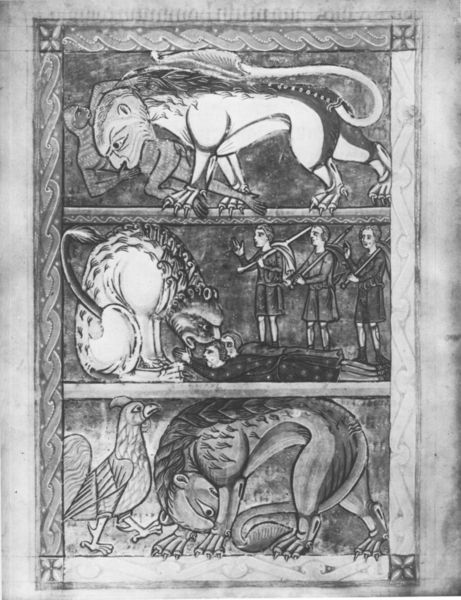
Titel: Bestiarium
Institution: Oxford, St. John’s College
Schlagwörter: adler, kampf, vogel, weiß, menschen, frau, grau, männer, schwarz, szene, zeichnung, tier, tiere, malerei, federn, geschichte, mensch, rahmen, taube, tod, vögel, drei, blatt, gebeugt, mähne, schwanz, liegen, schnabel, lanze, soldaten, ornamente, ramen, liegend, schild, buch, druck, stich, schilder, schwarzweiß, schwert, schwerter, dämon, ritter, löwen, jäger, teufel, fressen, fabel, sage, mittelalter, krieger, romanik, löwe, töten, hahn, register, ungeheuer, drachen, drache, dreiteilig, erzählung, schützen, fabeltier, raubvogel, ottonik, einfall, unterwürfig, sw, frisst, 1100, 3 ebenen, rabbe